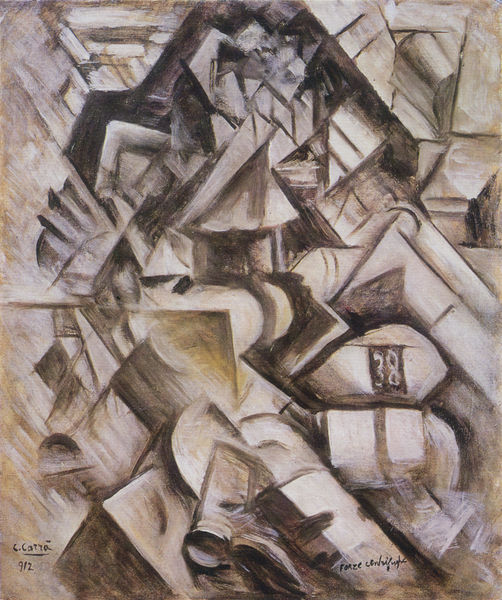
Titel: Forze centrifughe
Künstler: Carlo Carrà
Standort: Milano
Institution: (Privatsammlung)
Schlagwörter: hand, kopf, schatten, weiß, dreieck, komposition, kubismus, ocker, bewegung, braun, grau, licht, schwarz, zeichnung, beige, bildnis, porträt, signatur, öl, spitzen, stilleben, spanien, schrift, italien, moderne, abstrakt, berge, fläche, flächen, formen, linien, sigantur, grisaille, krieg, spitz, inschrift, ziffern, striche, collage, rechtecke, futurismus, schild, eckig, strahlen, form, schraffur, text, beschriftung, entwurf, rauten, zahl, ziffer, struktur, kanten, facette, handschrift, zentrierung, bezeichnung, buntstift, winkel, fragmente, kantig, facettierung, zerlegt, bürgerkrieg, prismatisch, multiperspektive, strukturen, kristalin, carra, formalismus, inschrif, carlo, carlo carra, kulmination, achtunddreissig, wejkhfo